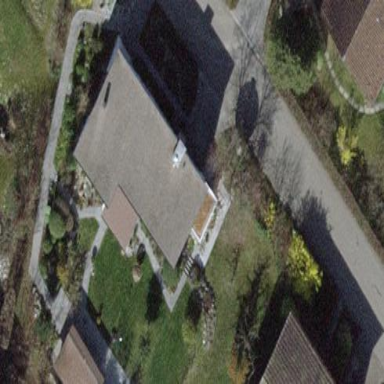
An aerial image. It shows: Detached building.